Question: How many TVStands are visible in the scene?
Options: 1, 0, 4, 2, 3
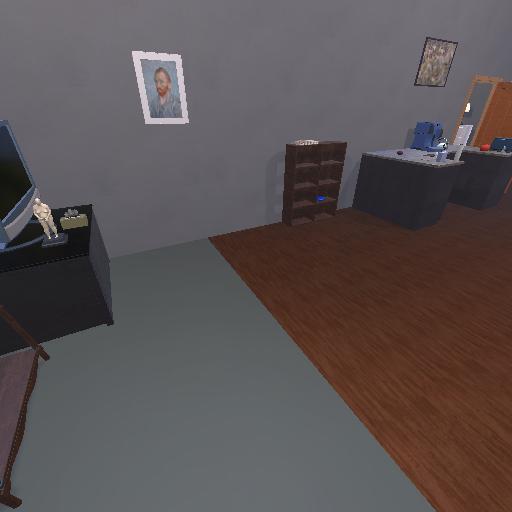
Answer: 1